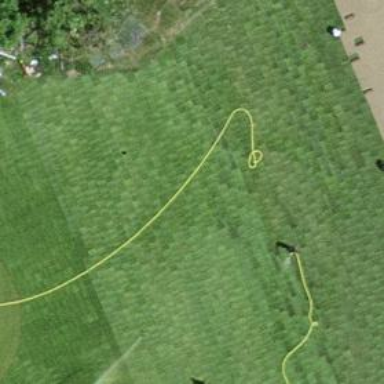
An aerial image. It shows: Grassy area designated as golf fairway.